Aerial crown-view tile of a tropical tree (Barro Colorado Island, Panama), acquired 20240813:
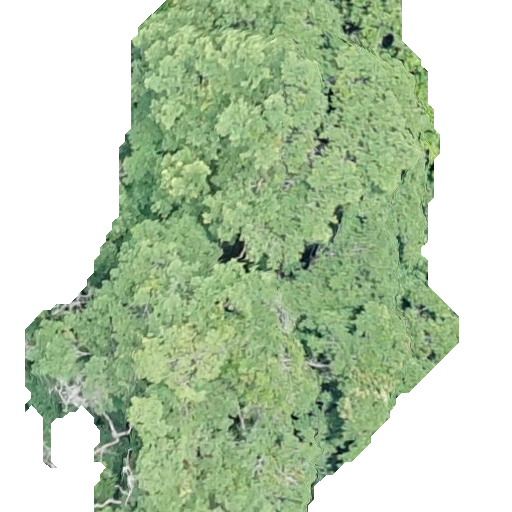
Species: Terminalia amazonia
GBIF accepted scientific name: Terminalia amazonica
Crown area: 297.896 m²